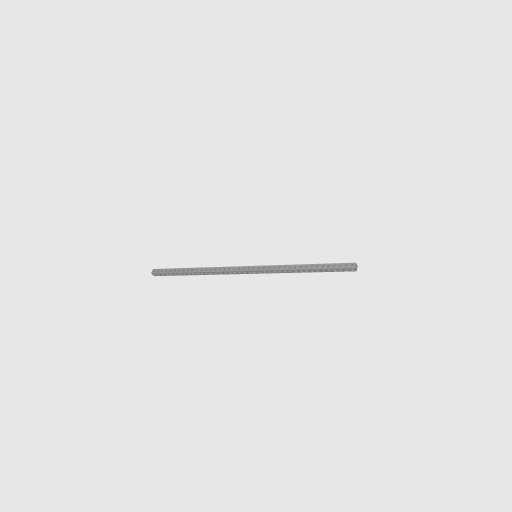
Part: SquareBeam41H